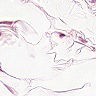
Metastatic tissue present: no